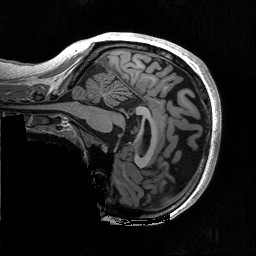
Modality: T1w
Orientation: sagittal